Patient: sex F, age 26
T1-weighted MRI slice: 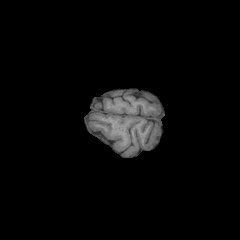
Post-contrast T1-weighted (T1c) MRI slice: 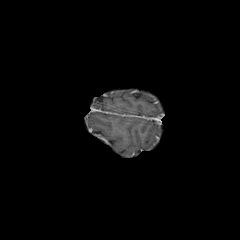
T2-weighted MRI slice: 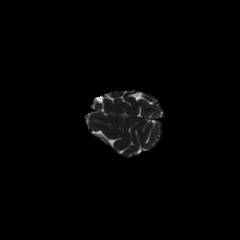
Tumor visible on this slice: no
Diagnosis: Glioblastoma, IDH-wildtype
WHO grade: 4